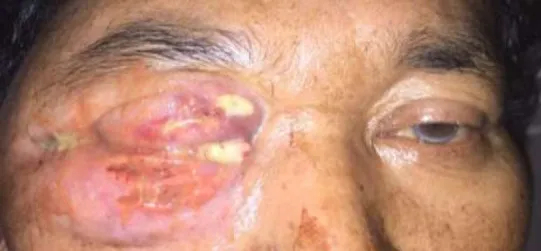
Non-axial proptosis, marked eyelid edema of upper and lower eyelid with purulent discharge.
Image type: medical_photograph (other_medical_photograph)